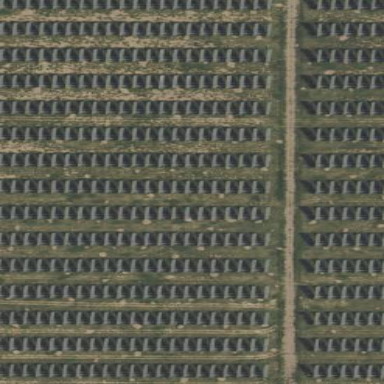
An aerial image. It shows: Solar power generator utilizing photovoltaic technology with solar photovoltaic panels.